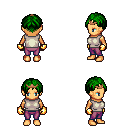
a pixel art fantasy rpg character, female body template, human, tanned skin, white sleeveless shirt, magenta pants, green parted hairstyle, bronze tiara, gold gloves, four views (front, back, left, right), 2x2 character sprite sheet, small pixel art, hard edges, no anti-aliasing